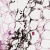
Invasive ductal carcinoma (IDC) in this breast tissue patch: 0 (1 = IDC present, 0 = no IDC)